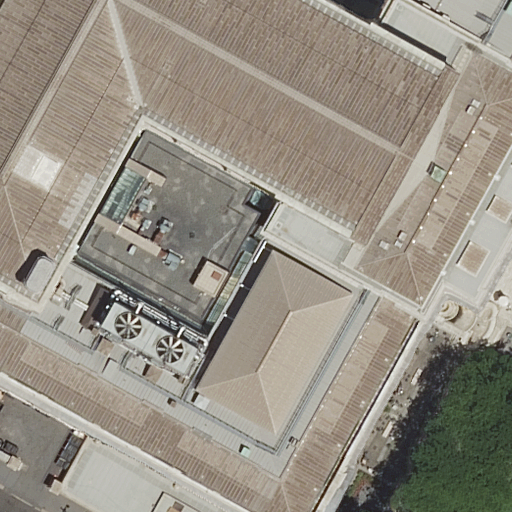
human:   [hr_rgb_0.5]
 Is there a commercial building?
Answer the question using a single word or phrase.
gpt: no

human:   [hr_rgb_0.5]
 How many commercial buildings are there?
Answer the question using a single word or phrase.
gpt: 0

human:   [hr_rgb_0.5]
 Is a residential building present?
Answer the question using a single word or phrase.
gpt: no

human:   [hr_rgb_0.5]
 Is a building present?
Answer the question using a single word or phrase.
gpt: yes

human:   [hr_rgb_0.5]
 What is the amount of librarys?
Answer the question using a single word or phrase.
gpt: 1

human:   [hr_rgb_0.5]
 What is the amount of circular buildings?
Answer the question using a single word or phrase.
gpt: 0

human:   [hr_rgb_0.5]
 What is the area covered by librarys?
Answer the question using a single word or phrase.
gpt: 5572m2

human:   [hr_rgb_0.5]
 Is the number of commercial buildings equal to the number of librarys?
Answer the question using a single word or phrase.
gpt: no

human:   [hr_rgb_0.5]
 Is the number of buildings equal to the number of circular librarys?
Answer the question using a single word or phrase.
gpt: no

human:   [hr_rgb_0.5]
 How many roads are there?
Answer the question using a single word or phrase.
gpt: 0

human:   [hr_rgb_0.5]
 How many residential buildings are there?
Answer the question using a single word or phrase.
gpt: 0

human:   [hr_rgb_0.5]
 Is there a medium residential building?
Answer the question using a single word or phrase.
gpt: no

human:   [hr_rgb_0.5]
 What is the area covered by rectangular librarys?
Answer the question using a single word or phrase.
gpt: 0m2

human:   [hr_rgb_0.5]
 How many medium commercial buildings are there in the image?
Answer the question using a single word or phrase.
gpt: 0

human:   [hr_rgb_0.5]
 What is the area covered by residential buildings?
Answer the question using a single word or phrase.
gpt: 0m2

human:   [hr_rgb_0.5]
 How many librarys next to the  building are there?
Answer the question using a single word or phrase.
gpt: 1

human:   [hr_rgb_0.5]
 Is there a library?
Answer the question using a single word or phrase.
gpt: yes

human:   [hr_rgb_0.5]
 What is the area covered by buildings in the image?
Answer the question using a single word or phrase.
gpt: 5572m2

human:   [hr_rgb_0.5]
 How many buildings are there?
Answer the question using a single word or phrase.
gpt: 1

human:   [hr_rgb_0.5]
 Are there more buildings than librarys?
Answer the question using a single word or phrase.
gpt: no

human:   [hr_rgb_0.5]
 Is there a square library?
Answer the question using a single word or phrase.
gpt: no

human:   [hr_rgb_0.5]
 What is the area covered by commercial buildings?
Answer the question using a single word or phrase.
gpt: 0m2

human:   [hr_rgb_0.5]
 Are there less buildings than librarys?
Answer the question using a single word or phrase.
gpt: no

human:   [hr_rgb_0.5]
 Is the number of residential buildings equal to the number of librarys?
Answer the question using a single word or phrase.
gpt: no

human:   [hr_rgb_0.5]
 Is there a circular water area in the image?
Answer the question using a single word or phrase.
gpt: no

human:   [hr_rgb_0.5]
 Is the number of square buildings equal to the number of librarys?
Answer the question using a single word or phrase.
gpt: no

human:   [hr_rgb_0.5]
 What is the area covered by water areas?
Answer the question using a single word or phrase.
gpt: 0m2

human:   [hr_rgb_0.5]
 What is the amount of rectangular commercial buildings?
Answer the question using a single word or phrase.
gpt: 0

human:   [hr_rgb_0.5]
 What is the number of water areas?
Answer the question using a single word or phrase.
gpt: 0

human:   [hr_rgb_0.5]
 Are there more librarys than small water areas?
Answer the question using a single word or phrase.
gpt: yes

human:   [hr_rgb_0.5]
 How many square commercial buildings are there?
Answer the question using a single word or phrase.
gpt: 0

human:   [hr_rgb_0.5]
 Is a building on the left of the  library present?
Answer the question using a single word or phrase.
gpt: no

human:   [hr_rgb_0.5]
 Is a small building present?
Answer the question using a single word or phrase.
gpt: no

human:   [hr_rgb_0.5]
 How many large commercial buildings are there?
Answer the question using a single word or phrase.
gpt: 0

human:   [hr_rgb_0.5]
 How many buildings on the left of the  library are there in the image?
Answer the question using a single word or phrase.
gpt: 0

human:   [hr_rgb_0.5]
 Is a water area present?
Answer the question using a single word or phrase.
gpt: no

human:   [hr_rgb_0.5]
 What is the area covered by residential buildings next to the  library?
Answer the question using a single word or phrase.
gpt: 0m2

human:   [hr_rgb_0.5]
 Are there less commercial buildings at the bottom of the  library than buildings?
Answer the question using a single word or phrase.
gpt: yes

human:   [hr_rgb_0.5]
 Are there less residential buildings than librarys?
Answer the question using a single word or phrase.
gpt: yes

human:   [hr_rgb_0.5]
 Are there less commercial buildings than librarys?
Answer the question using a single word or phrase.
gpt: yes

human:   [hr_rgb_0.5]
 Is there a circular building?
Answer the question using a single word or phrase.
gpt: no

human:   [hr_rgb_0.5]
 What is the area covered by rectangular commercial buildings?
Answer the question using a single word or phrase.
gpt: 0m2

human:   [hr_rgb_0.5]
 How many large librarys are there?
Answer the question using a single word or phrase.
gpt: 1

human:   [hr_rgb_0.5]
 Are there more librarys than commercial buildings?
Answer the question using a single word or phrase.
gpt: yes

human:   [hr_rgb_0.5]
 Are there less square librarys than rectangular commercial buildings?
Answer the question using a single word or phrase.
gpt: no

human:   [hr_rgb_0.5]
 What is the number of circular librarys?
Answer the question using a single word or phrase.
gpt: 0

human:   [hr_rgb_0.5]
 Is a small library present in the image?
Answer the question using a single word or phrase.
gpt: no

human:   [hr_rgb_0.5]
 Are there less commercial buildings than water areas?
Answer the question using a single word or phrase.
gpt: no

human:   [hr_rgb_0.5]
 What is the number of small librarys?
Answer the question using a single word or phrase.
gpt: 0

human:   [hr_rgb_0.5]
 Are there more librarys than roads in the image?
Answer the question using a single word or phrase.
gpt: yes

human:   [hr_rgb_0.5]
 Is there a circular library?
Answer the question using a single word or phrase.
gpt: no

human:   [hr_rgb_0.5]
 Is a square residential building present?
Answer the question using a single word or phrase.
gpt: no

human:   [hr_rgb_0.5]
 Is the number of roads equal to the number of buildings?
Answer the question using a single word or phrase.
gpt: no

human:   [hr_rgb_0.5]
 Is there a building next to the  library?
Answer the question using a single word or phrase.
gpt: yes

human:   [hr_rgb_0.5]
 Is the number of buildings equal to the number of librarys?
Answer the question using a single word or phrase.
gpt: yes

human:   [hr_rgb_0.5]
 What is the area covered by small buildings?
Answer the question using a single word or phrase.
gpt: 0m2

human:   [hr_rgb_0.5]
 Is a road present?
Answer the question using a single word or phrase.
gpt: no

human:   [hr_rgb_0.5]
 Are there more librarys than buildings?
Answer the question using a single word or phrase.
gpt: no

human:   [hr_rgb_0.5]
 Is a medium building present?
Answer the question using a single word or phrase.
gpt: no

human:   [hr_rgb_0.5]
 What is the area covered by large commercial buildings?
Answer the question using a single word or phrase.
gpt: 0m2

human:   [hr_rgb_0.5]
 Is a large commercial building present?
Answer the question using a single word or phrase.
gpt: no

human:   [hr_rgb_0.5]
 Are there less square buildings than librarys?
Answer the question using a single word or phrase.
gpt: yes

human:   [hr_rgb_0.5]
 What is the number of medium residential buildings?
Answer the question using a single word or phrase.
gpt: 0

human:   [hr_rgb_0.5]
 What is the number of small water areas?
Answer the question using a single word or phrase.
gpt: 0